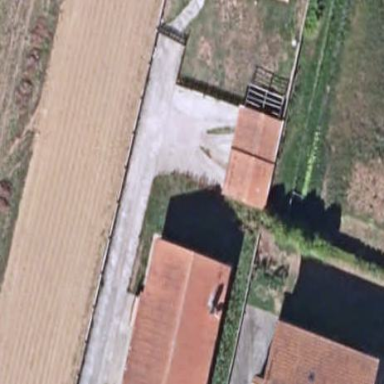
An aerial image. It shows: Simple and straightforward house.